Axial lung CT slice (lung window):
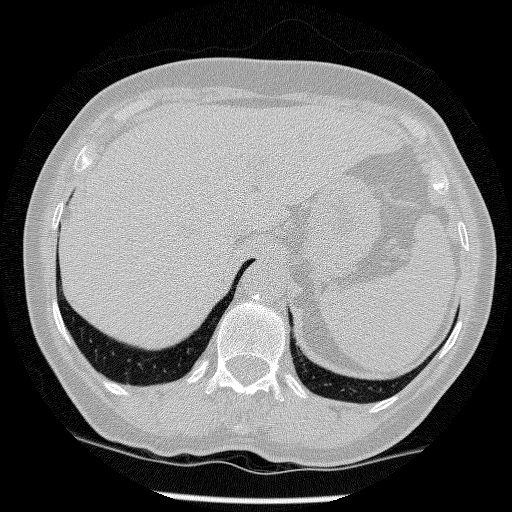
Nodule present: no